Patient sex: F
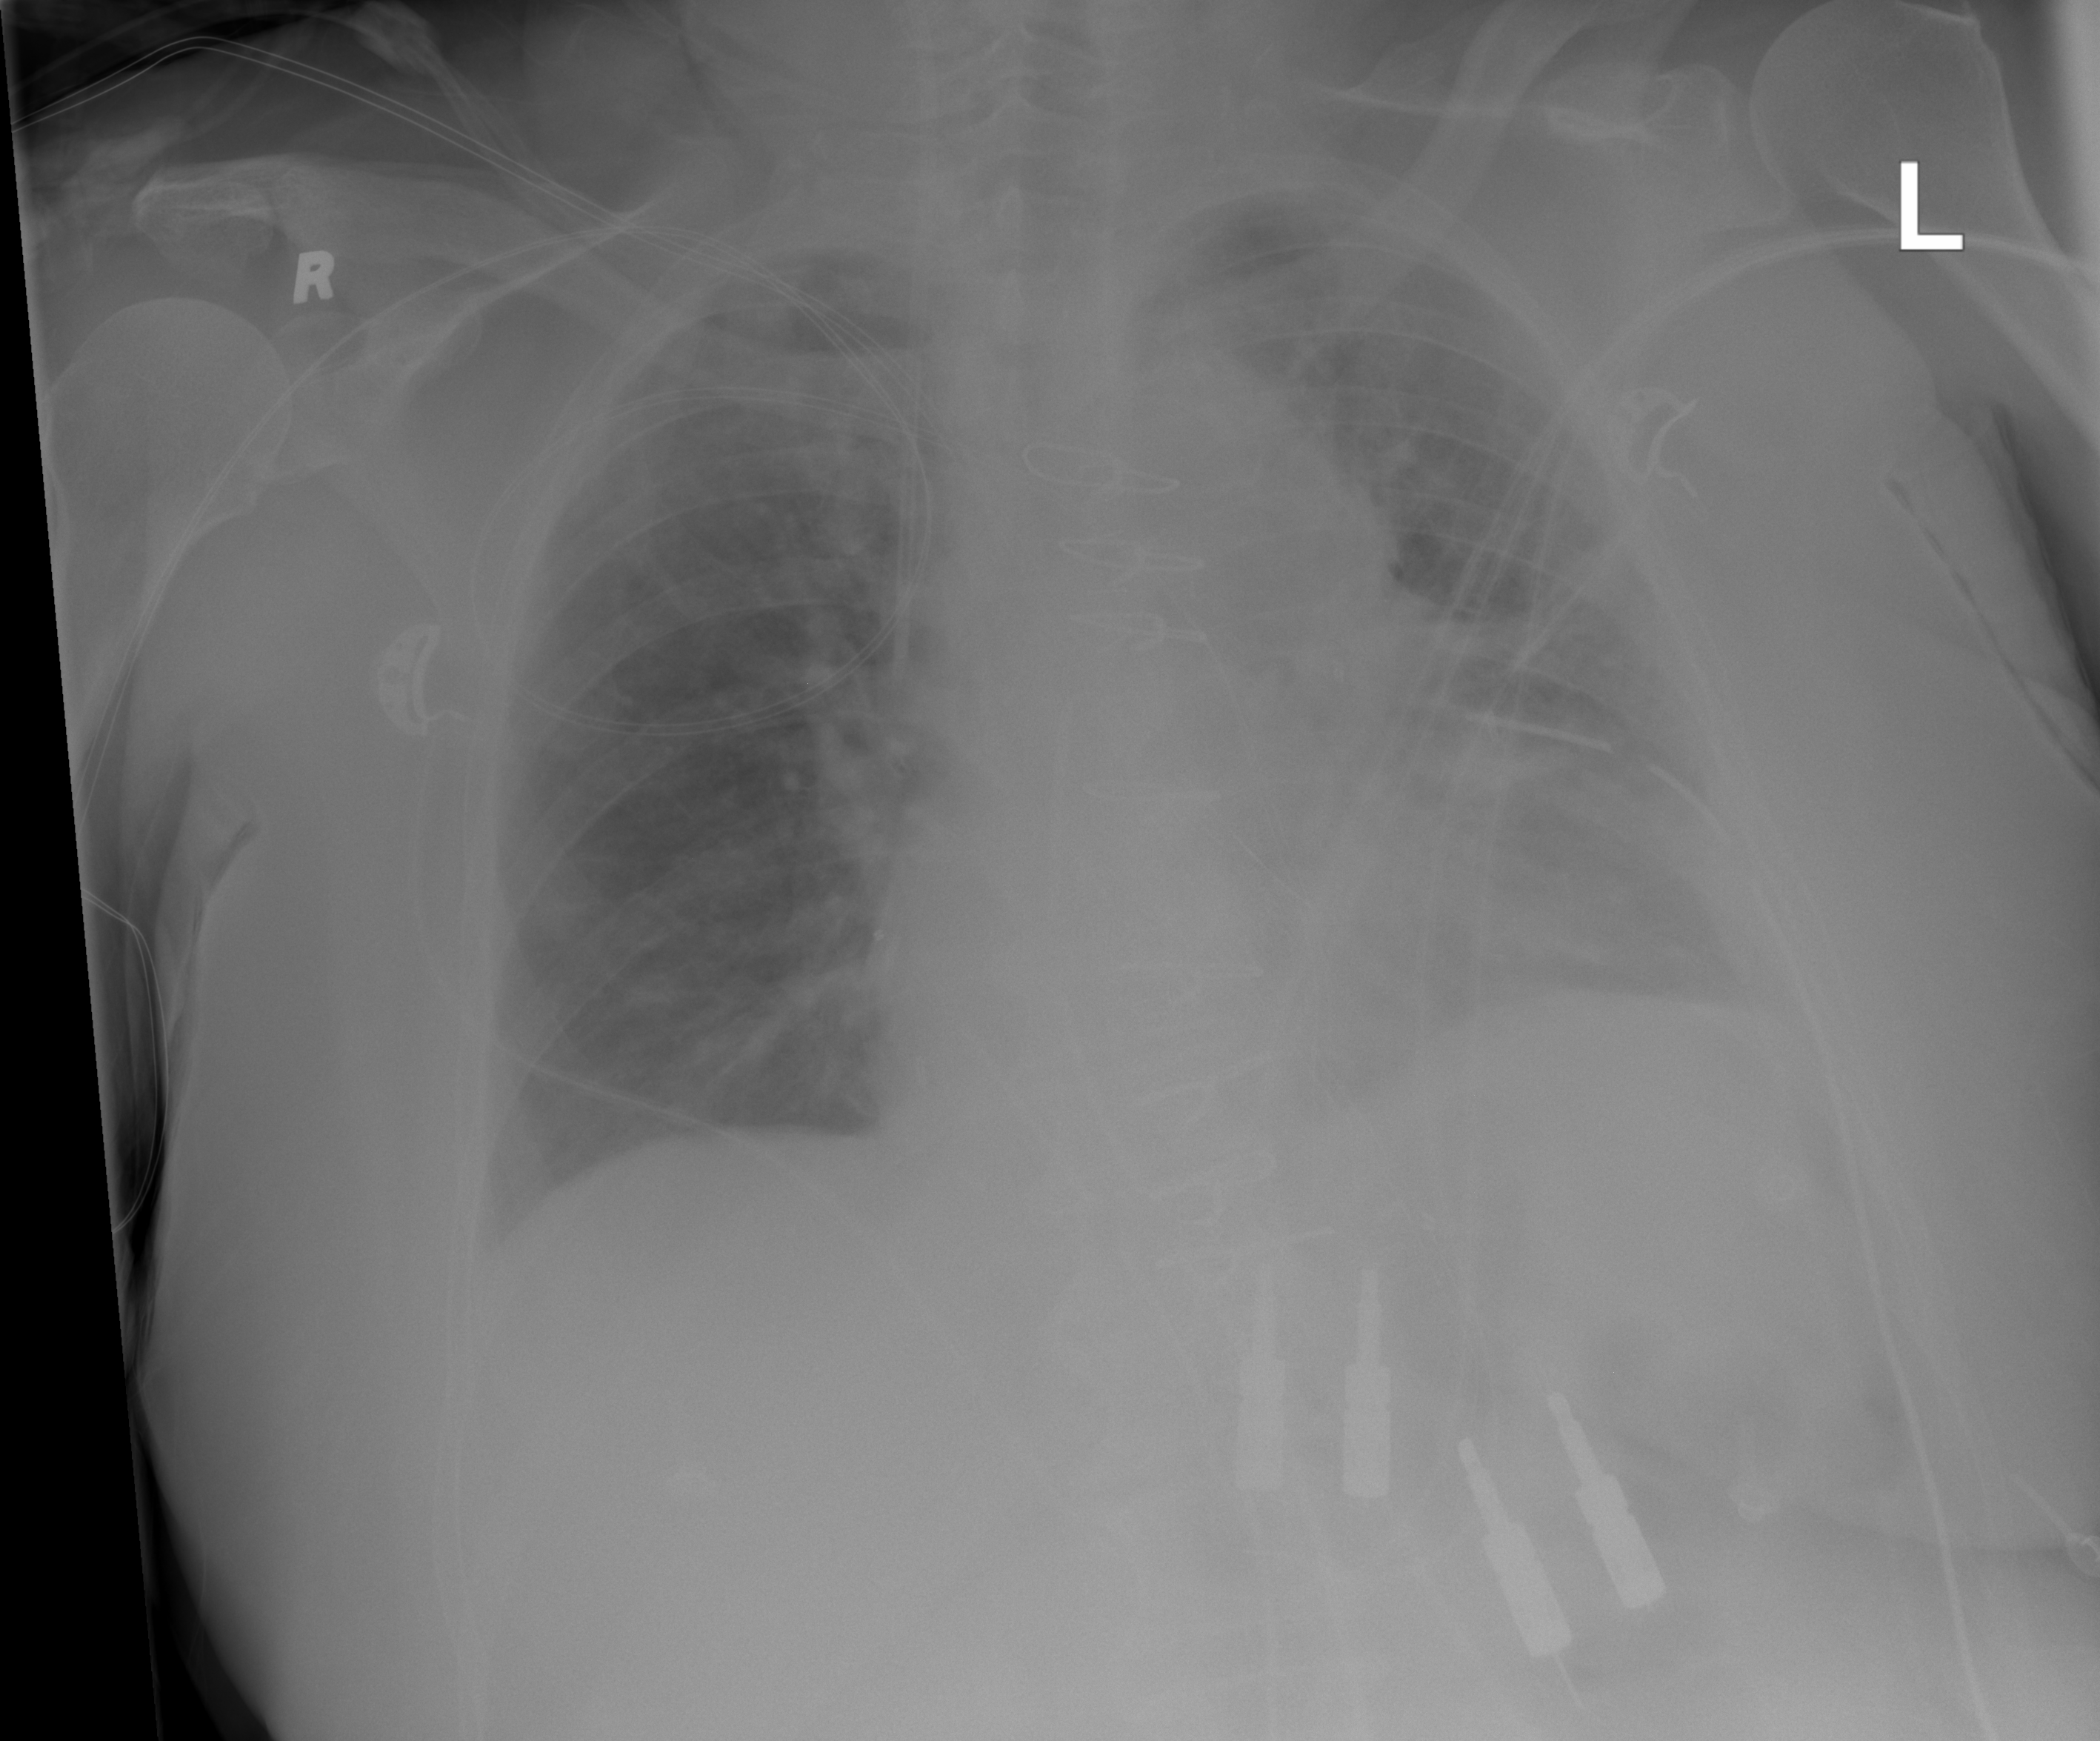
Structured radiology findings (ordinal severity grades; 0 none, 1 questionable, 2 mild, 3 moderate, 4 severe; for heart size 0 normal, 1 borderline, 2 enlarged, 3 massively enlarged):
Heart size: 2
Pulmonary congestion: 2
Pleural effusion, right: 0
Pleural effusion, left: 0
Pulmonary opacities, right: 0
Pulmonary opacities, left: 0
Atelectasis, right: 0
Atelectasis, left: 2